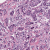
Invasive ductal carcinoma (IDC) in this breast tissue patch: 1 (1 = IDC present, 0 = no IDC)